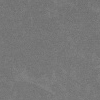
Atmospheric dust classification: dusty